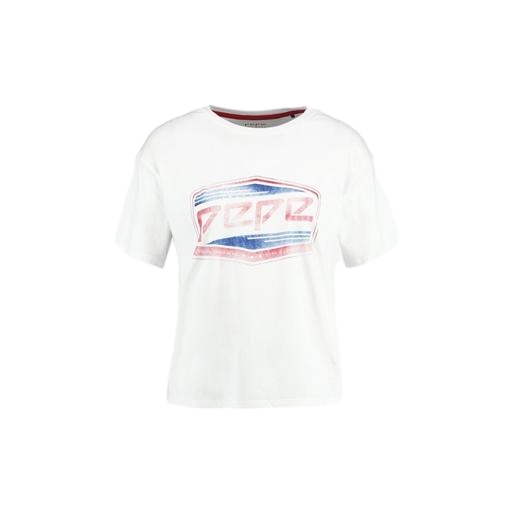
graphic tee, white graphic t-shirt, graphic jersey tee, white background